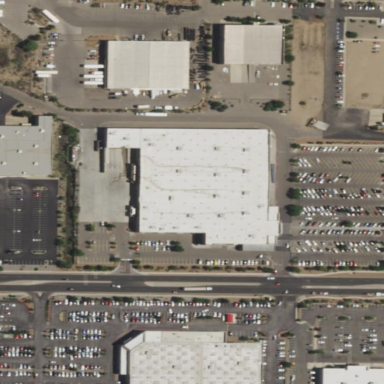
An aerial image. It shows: Wholesale shop within building.